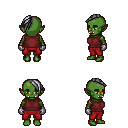
a pixel art fantasy rpg character, female body template, orc, green skin, maroon sleeveless shirt, red pants, gray long mohawk hairstyle, metal gloves, four views (front, back, left, right), 2x2 character sprite sheet, small pixel art, hard edges, no anti-aliasing